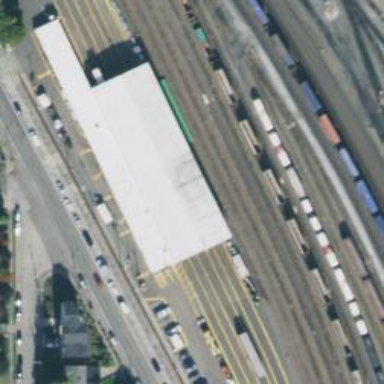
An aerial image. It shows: Railway yard with building passage tunnel.